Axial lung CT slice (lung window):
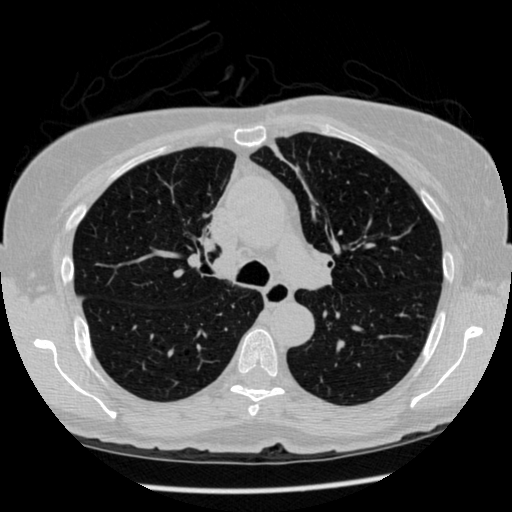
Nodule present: no